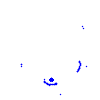
Particle: proton